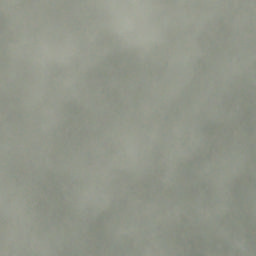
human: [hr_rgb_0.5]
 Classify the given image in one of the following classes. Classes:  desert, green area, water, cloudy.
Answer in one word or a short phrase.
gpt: cloudy